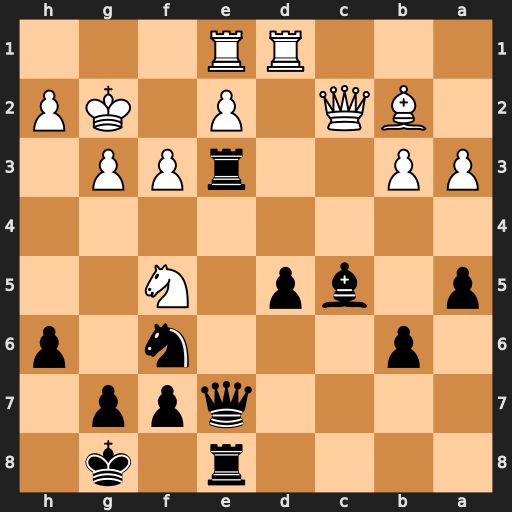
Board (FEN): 4r1k1/4qpp1/1p3n1p/p1bp1N2/8/PP2rPP1/1BQ1P1KP/3RR3
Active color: b
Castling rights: -
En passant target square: -
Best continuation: Rxe2+ Kh3 Rxc2